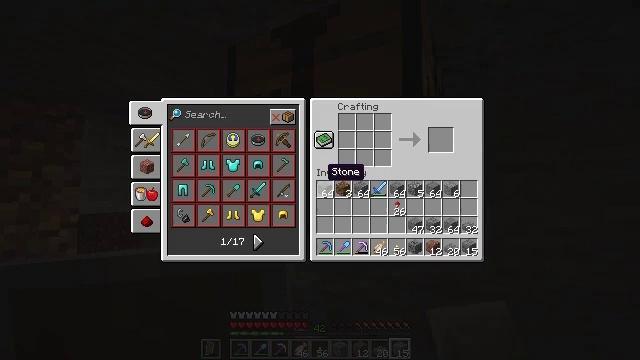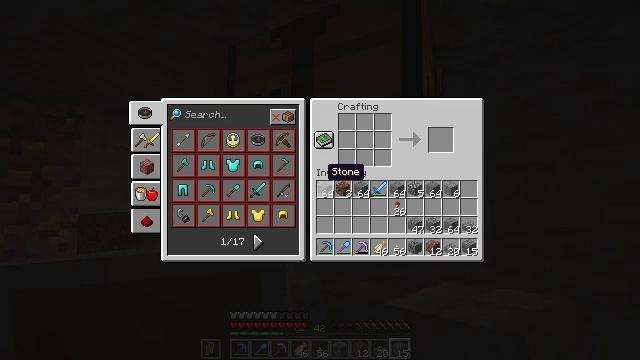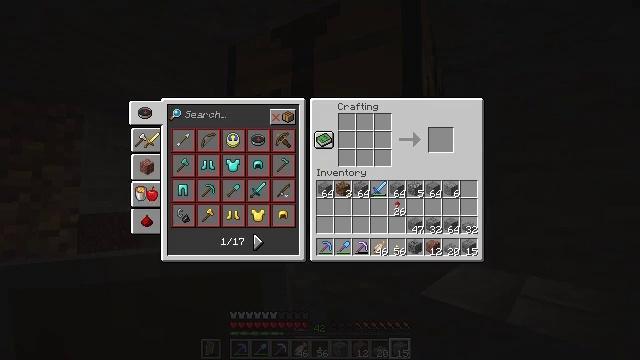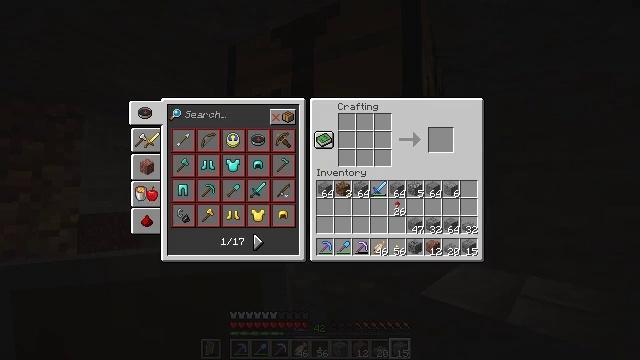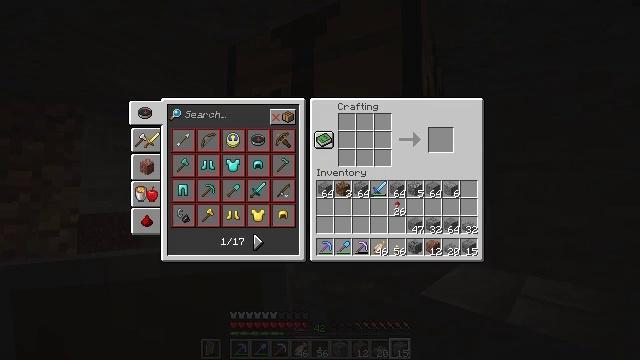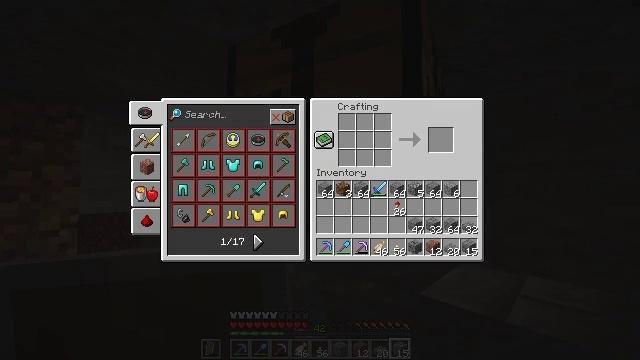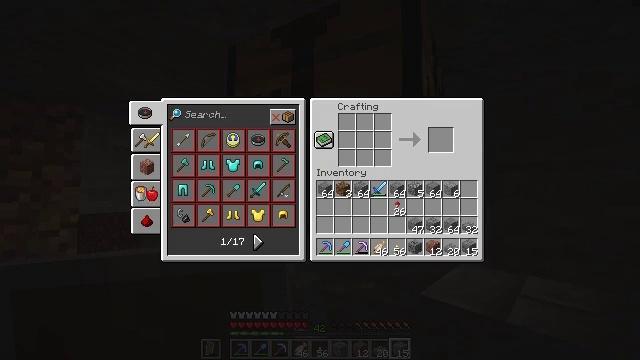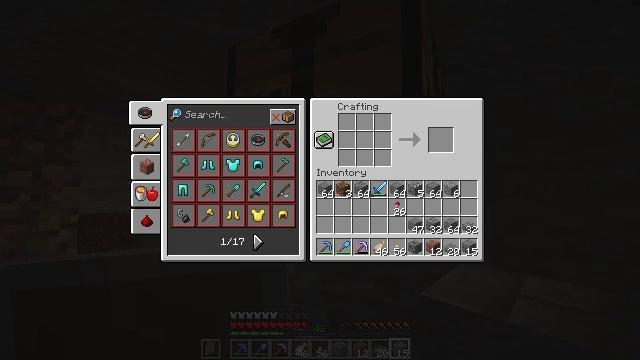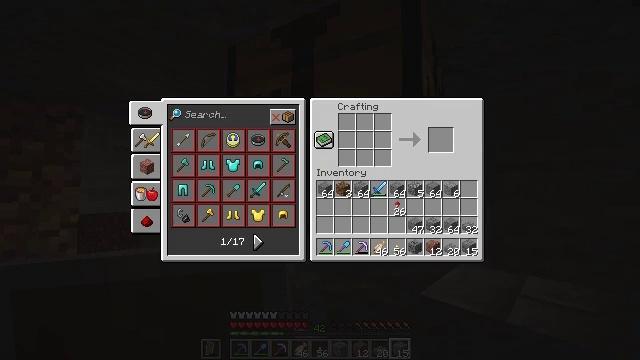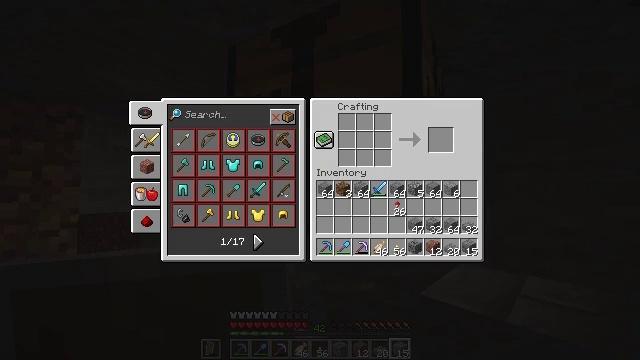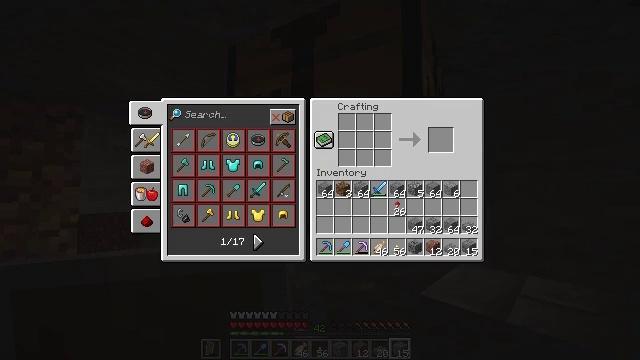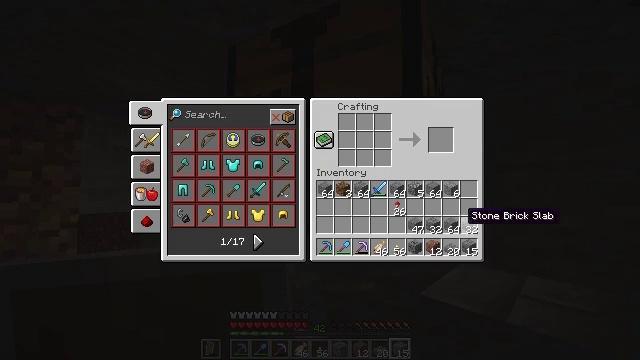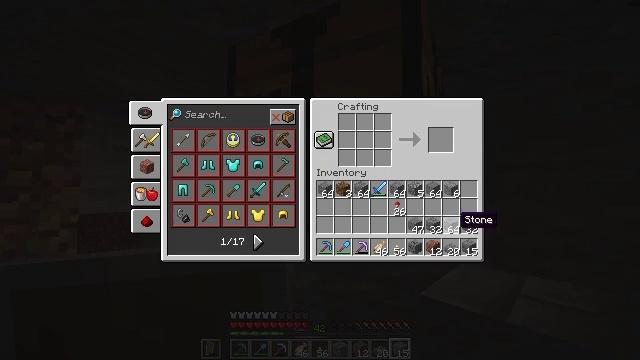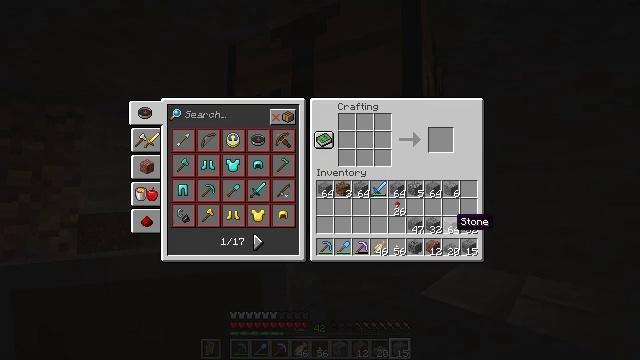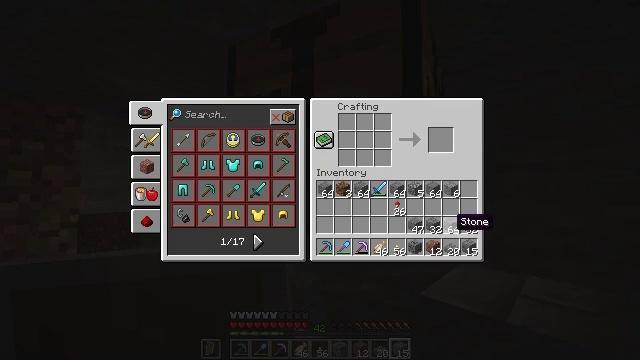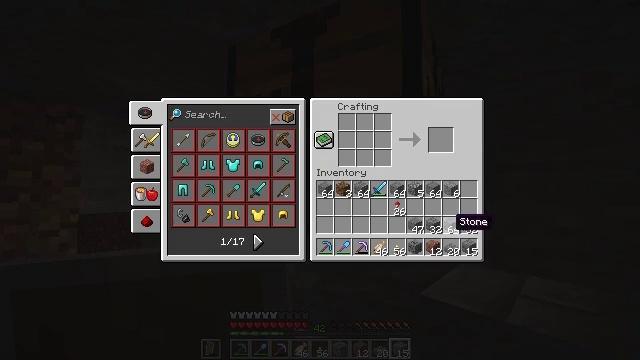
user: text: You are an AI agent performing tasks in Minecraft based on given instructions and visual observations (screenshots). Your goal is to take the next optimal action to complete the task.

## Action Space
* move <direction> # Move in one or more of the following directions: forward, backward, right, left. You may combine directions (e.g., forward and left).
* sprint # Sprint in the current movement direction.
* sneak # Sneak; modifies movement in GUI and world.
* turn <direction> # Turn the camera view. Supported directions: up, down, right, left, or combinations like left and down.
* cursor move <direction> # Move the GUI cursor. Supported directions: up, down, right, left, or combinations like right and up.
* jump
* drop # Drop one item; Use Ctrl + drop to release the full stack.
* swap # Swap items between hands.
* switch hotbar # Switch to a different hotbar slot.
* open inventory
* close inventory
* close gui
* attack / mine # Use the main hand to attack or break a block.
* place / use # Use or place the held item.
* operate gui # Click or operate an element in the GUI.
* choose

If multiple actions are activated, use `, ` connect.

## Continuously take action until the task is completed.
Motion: motion action
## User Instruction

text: Craft stone bricks.
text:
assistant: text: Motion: no_op
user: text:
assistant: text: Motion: no_op
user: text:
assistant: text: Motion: cursor move up
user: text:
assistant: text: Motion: cursor move right
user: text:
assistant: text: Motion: cursor move right
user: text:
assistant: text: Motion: cursor move right
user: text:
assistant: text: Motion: sneak, cursor move right
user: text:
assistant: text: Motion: sneak
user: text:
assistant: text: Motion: sneak, cursor move down
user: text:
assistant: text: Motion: sneak, cursor move down
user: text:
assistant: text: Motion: sneak, cursor move left and down
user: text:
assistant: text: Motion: sneak, cursor move left
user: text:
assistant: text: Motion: sneak
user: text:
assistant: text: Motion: sneak
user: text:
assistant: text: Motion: sneak
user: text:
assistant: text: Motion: sneak
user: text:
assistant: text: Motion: sneak
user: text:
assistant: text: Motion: sneak, choose
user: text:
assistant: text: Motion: sneak, cursor move left, choose
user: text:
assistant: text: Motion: sneak
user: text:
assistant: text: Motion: sneak
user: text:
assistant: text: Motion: sneak, cursor move left
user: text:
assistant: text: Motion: sneak
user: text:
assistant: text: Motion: sneak
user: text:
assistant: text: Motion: sneak
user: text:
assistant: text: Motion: sneak
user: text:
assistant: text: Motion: sneak
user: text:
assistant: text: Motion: sneak
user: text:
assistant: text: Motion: sneak, cursor move up
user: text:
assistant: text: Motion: sneak, cursor move up